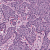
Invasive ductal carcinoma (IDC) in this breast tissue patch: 1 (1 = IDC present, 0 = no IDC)